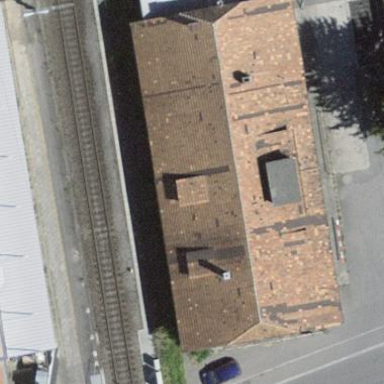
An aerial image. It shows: Nightclub with half-hipped roof made of roof tiles.